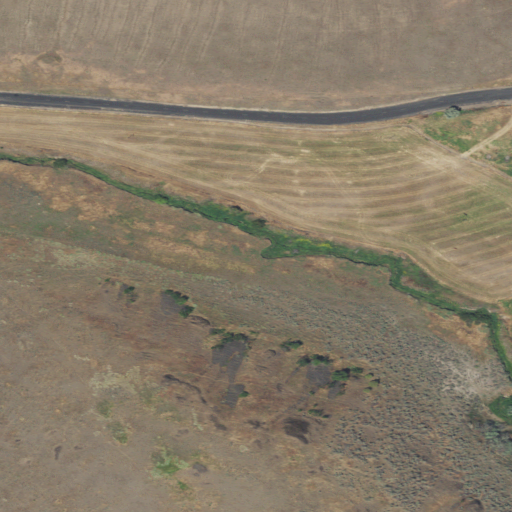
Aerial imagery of valley in Oregon named Stalter Canyon containing grassland, herbaceous wetlands, shrub, cultivated crops, open development, and woody wetlands